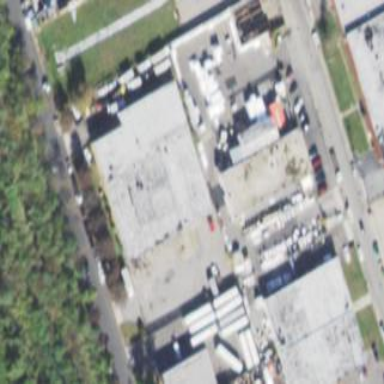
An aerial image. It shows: Commercial building.